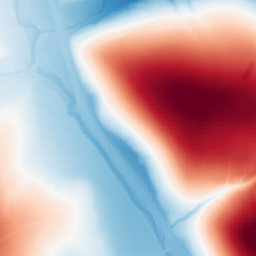
Category: trend_removal
Decomposition family: polynomial_high
Decomposition parameters: degree: 4
Upsampling method: sinc_hamming
Upsampling parameters: scale: 4
kernel_size: 8
Upsampling scale: 4